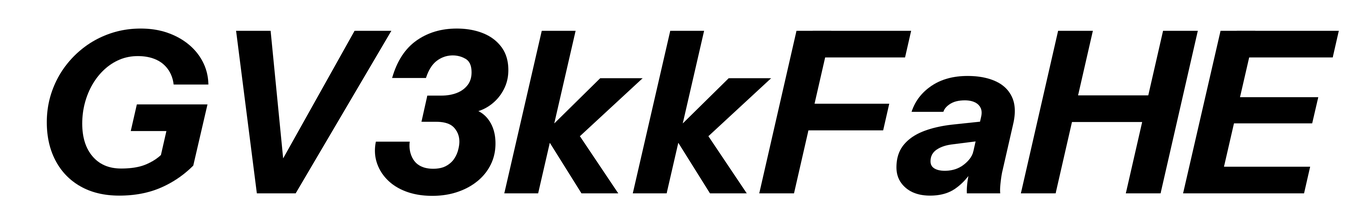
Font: InstrumentSans-Italic_Bold_Italic